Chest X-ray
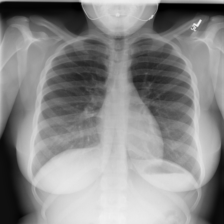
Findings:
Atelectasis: negative
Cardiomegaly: negative
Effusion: negative
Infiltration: negative
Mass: negative
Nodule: negative
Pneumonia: negative
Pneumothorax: negative
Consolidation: negative
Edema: negative
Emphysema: negative
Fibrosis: negative
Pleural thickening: negative
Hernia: negative